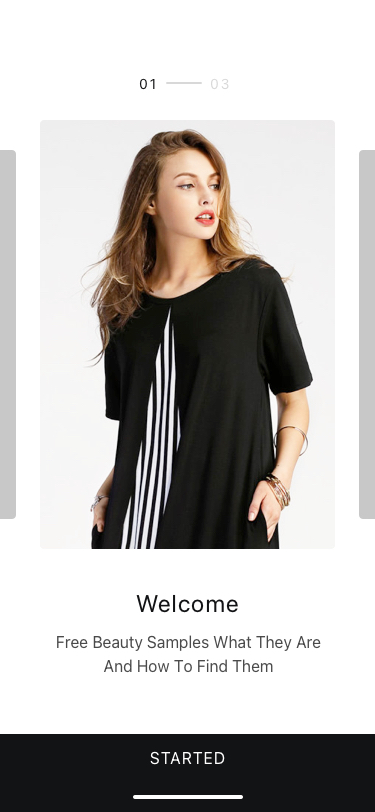
Text in this UI design:
Started
Welcome
Free Beauty Samples What They Are And How To Find Them
01
03